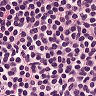
Metastatic tissue present: no